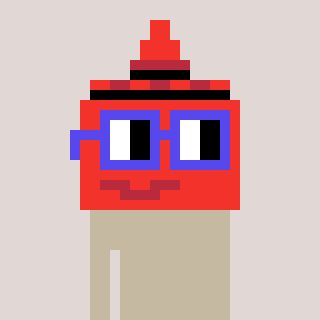
a pixel art character with square blue glasses, a ketchup-shaped head and a peachy-colored body on a warm background